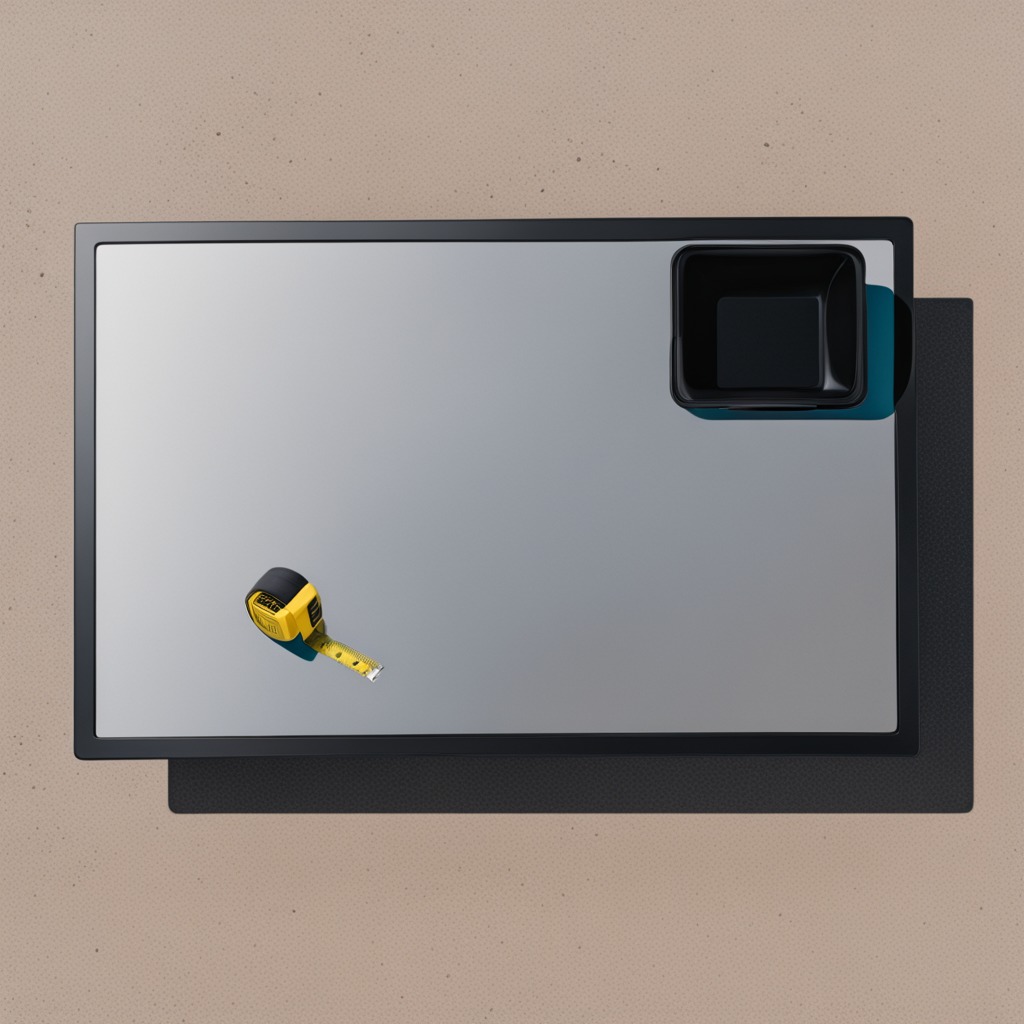
A measuring tape is lying on the table.